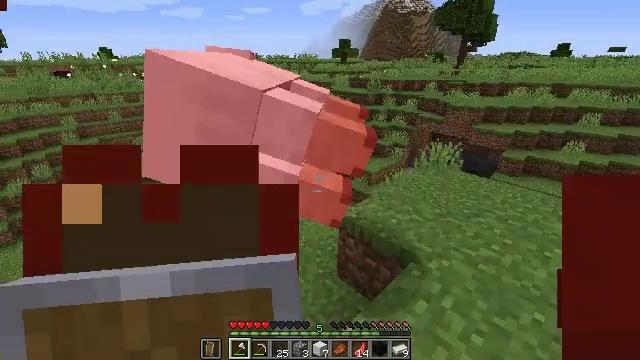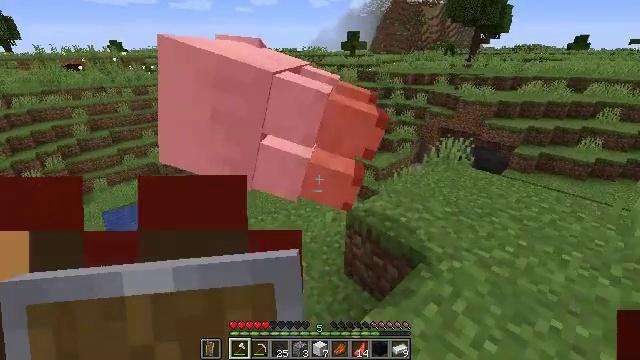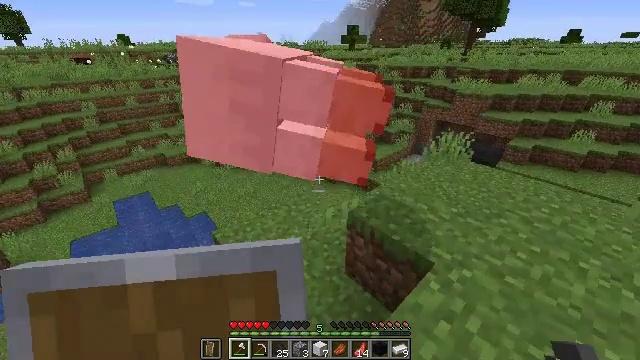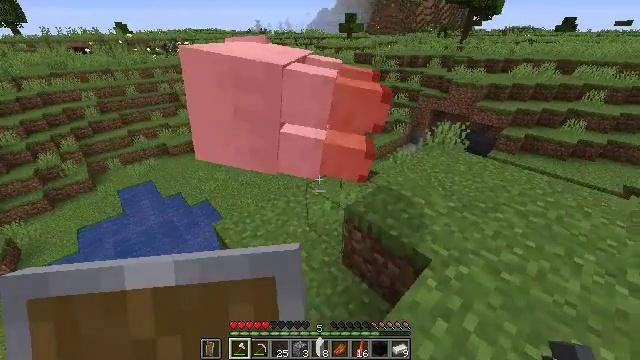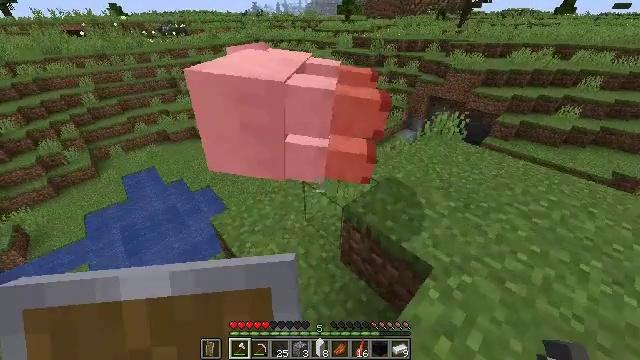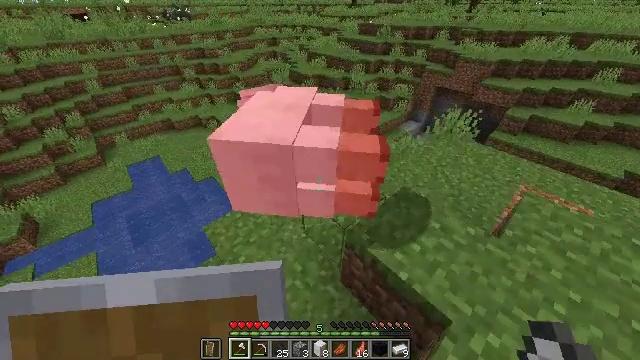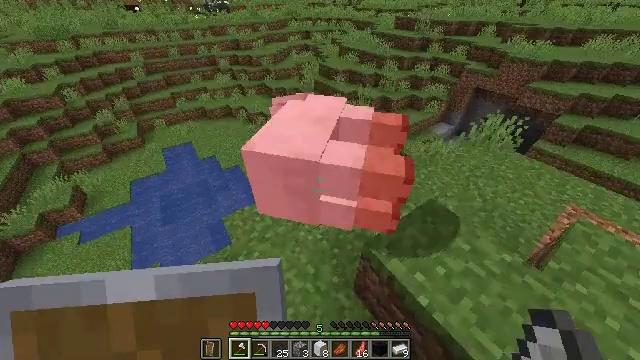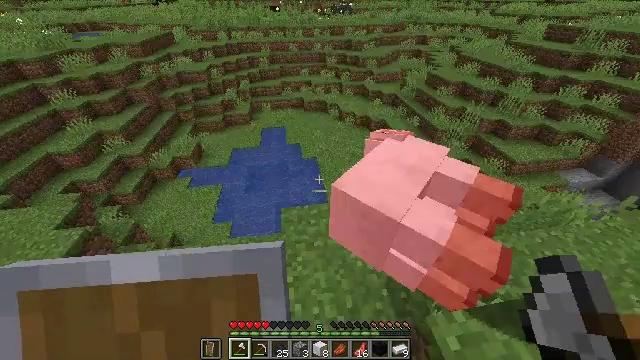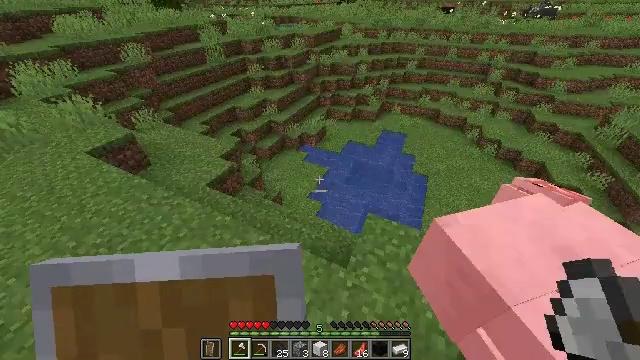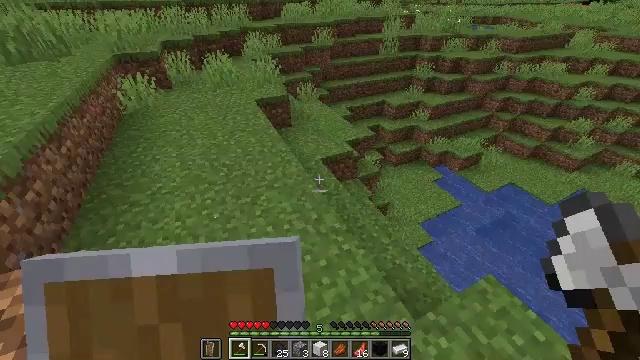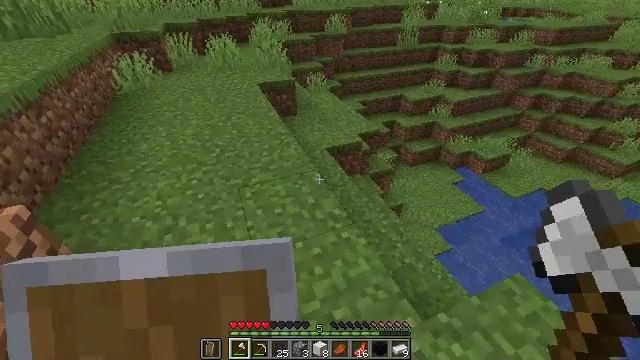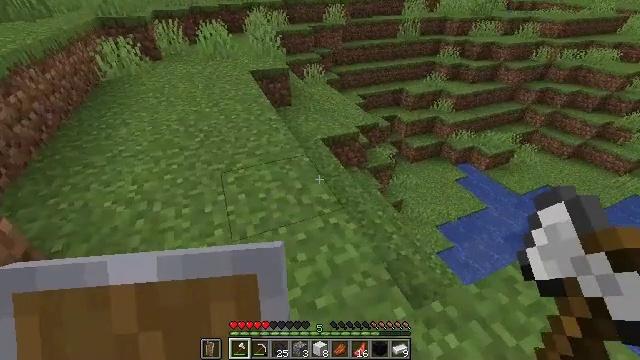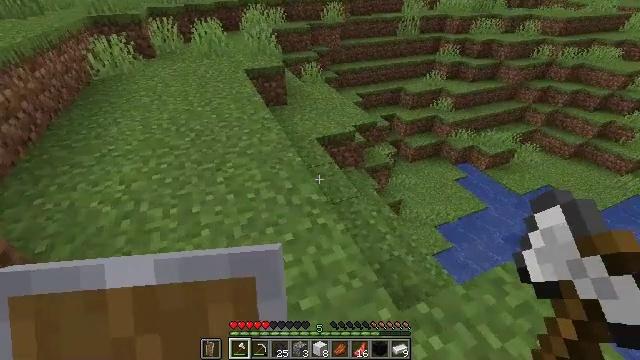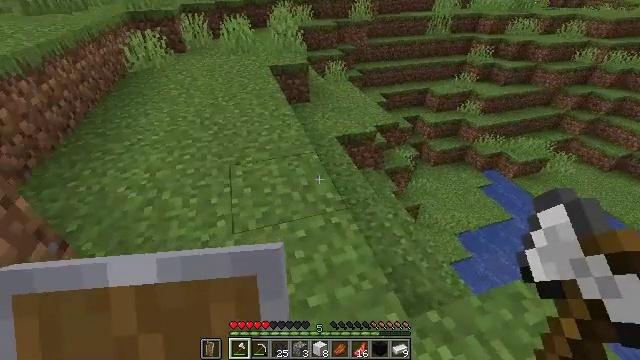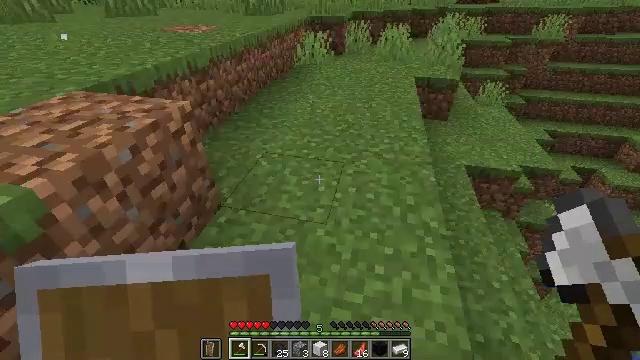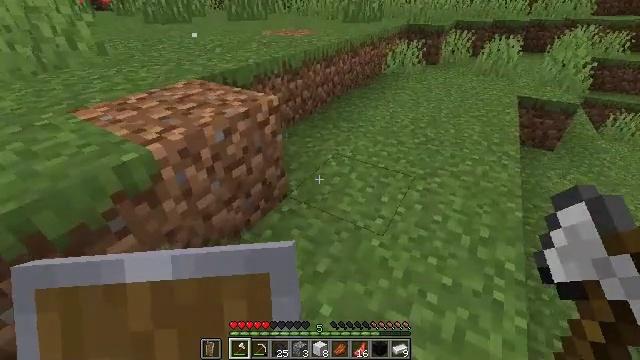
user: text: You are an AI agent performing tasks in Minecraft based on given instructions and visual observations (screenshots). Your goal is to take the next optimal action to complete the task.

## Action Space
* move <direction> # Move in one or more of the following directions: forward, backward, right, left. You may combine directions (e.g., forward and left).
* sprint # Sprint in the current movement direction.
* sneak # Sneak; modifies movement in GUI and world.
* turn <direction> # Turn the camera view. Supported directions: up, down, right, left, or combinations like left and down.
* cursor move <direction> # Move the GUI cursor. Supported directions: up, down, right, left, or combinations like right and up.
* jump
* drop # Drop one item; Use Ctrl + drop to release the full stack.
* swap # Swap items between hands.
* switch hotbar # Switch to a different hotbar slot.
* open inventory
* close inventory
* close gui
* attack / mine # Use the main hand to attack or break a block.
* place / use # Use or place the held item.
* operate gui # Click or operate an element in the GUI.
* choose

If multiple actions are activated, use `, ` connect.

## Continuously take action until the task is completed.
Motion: motion action
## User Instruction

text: Hunt animals.
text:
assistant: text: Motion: move forward, sprint, turn left and down
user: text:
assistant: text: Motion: move forward, sprint, turn down
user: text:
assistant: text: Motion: move forward, sprint, turn down
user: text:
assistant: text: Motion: move forward, sprint, turn down
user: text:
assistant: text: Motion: move forward, sprint, turn left and down
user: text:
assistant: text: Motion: move forward, sprint, turn left and down
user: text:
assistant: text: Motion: move forward, sprint, turn left
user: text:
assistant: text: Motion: turn left
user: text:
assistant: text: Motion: turn left and up
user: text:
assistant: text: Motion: turn left
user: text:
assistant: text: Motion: no_op
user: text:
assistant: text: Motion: no_op
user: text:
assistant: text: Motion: turn left
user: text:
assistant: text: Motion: turn left and up
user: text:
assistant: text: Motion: turn left and up
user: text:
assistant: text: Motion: turn up
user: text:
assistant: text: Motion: turn right
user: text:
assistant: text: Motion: turn right
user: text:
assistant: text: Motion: turn right
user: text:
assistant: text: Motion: turn right
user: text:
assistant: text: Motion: no_op
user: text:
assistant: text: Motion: turn right
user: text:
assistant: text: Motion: move forward, turn right
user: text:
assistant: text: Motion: move forward, turn right and down
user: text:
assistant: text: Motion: move forward, turn right and down
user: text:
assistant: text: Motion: move forward, turn right
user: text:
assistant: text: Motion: move forward, turn right and down
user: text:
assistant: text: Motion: turn right and down
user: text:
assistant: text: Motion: turn right and down
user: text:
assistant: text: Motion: turn right